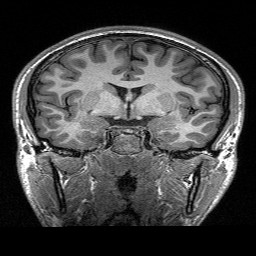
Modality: T1w
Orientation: sagittal
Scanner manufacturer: siemens
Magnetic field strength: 3 T